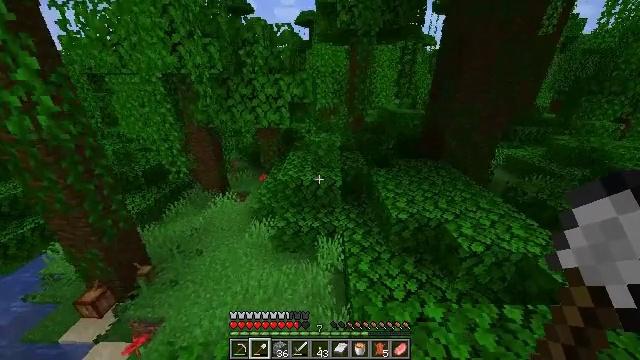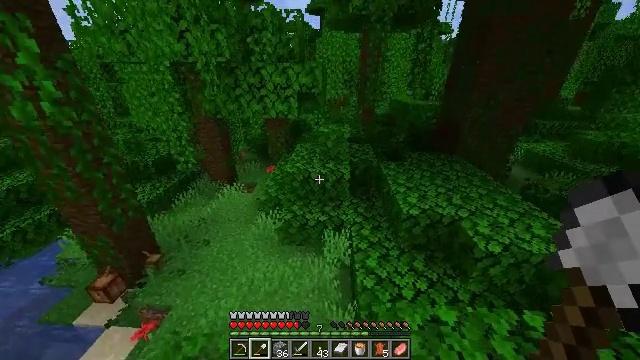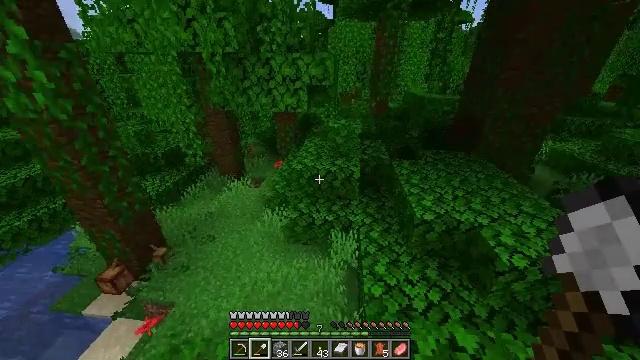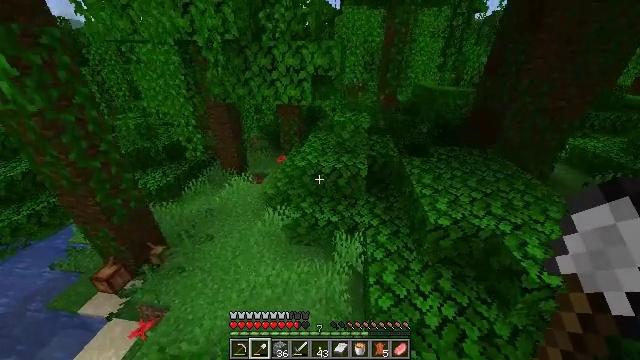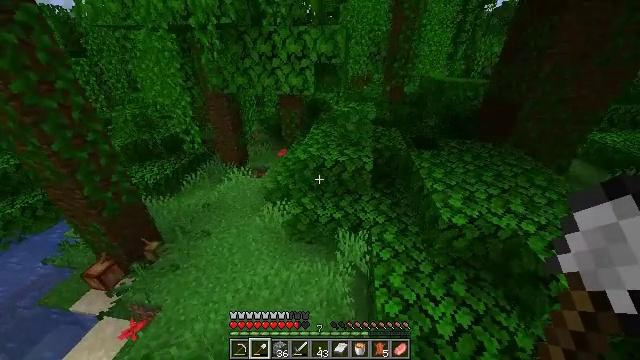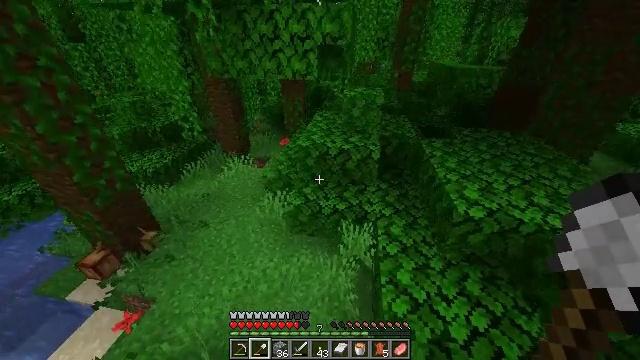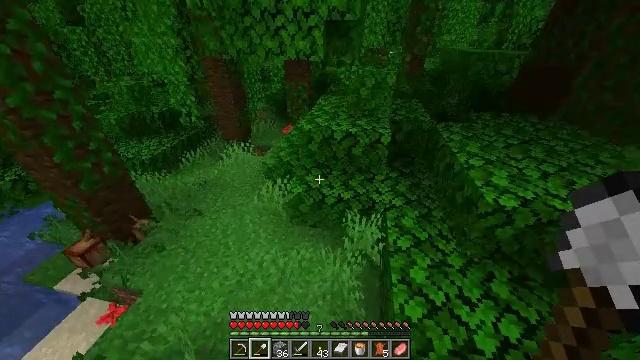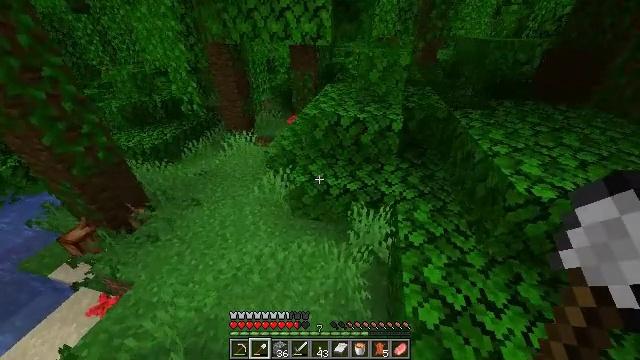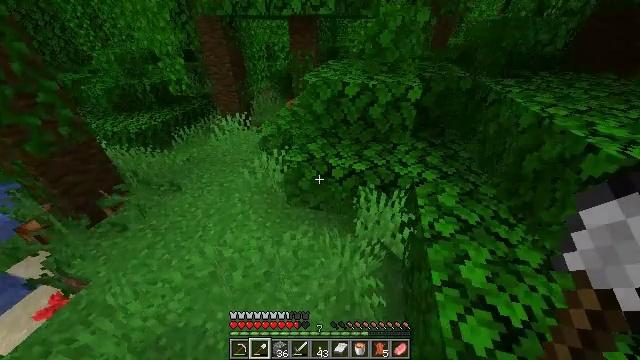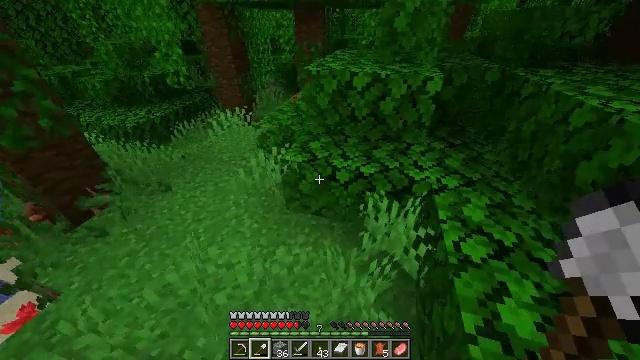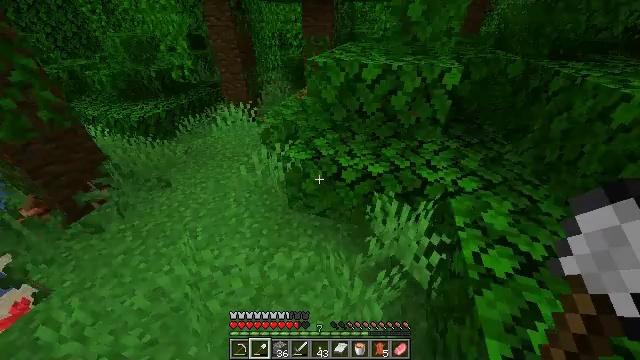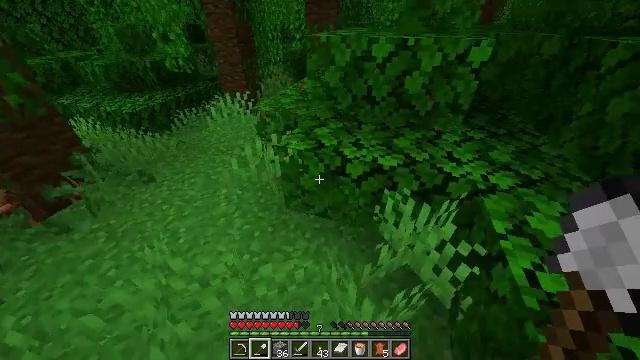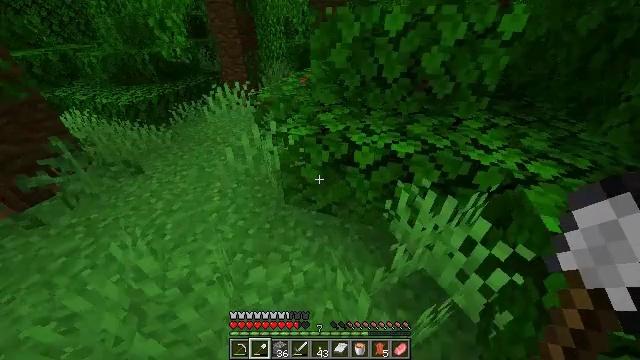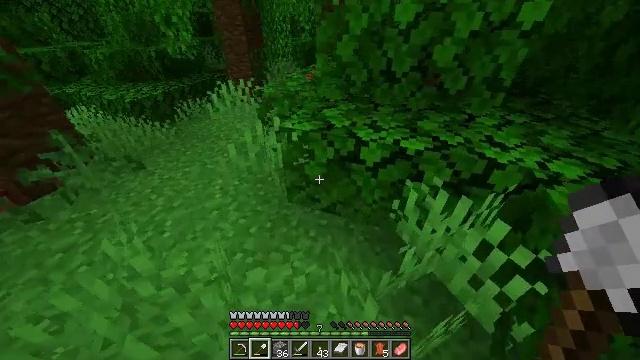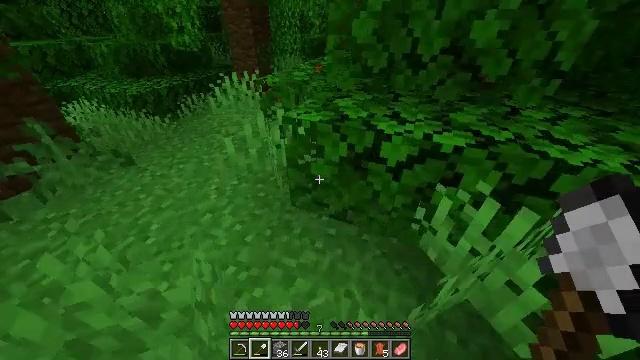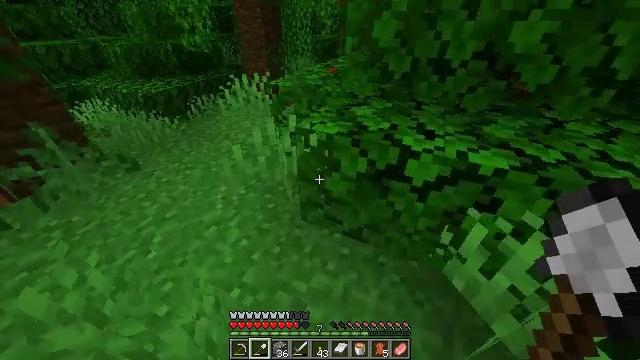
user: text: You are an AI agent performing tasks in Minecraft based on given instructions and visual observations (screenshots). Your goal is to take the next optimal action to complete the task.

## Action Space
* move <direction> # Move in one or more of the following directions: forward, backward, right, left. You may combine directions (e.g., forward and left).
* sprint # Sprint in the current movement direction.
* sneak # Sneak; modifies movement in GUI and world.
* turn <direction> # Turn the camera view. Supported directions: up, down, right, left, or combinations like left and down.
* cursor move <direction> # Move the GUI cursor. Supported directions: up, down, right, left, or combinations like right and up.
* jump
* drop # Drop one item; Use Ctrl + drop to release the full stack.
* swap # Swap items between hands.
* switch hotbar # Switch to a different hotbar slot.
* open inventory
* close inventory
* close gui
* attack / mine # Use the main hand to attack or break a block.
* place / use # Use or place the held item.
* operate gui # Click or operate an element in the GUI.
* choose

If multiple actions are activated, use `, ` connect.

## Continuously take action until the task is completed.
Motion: motion action
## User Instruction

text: Gather cocoa beans from the pod.
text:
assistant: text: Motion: move forward, sprint, turn left and down
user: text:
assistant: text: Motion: move forward, sprint, turn left and down
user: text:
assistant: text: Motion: move forward, sprint, turn left and down
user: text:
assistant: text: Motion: move forward, sprint, turn down
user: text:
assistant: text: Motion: move forward, sprint, turn left and down
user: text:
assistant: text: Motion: move forward, sprint, turn left and down
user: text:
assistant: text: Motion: move forward, sprint, turn left
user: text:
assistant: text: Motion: move forward, sprint
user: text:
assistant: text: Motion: move forward, sprint, turn left
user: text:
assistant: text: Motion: move forward, sprint, turn left
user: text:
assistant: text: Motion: move forward and move left, sprint
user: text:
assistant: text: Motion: move forward and move left, sprint
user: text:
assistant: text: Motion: move forward and move left, sprint, turn left
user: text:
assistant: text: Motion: move forward and move left, sprint, turn left
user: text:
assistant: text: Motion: move forward and move left, sprint, turn left
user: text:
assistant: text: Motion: move forward and move left, sprint, turn left
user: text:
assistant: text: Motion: move forward and move left, sprint, turn left
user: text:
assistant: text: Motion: move forward and move left, sprint, turn left
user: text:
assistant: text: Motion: move forward and move left, sprint, turn left
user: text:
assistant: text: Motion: move forward and move left, sprint, turn left
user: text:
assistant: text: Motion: move forward and move left, sprint, turn left and up
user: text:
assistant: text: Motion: move forward and move left, sprint, turn left and up
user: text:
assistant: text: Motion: move forward and move left, sprint, turn left and down
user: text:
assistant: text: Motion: move forward and move left, turn left and down
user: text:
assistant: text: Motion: move forward and move left, turn right
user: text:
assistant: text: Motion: move forward and move left, turn right and down
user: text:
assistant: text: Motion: move forward and move left, turn right and down
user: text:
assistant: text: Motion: move forward and move left, turn right and down
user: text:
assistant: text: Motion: move forward, turn right and down
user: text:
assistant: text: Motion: no_op